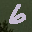
Label: 6